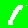
Digit: 1